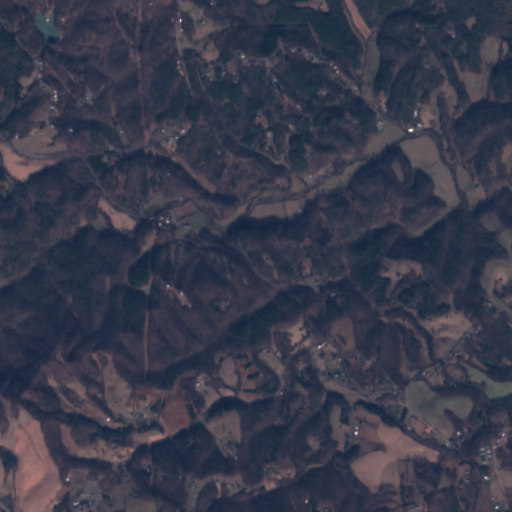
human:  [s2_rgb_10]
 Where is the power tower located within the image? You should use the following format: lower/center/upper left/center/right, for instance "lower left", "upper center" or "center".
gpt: The power tower is located in the left of the image.
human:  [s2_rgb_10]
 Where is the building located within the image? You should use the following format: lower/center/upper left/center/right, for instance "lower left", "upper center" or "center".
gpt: The building is located in the lower right of the image.
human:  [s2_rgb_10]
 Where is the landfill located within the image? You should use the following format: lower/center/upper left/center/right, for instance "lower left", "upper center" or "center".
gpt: There is no landfill in the image.